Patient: sex M, age 57
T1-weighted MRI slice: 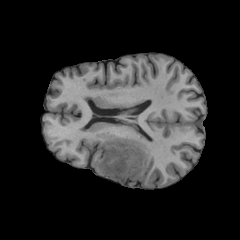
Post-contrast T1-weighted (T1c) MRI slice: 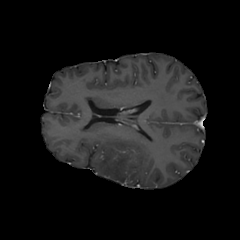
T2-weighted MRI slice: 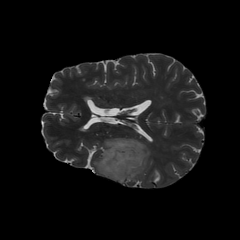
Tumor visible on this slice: yes
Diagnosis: Astrocytoma, IDH-wildtype
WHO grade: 2